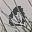
Label: 0